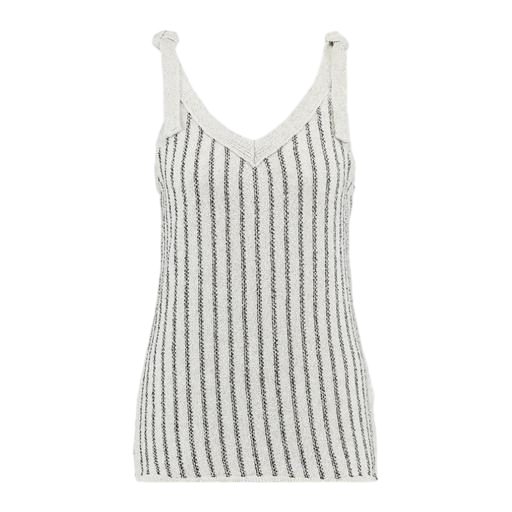
grey and white striped tank top, grey and white tank top, white striped tank top, white background